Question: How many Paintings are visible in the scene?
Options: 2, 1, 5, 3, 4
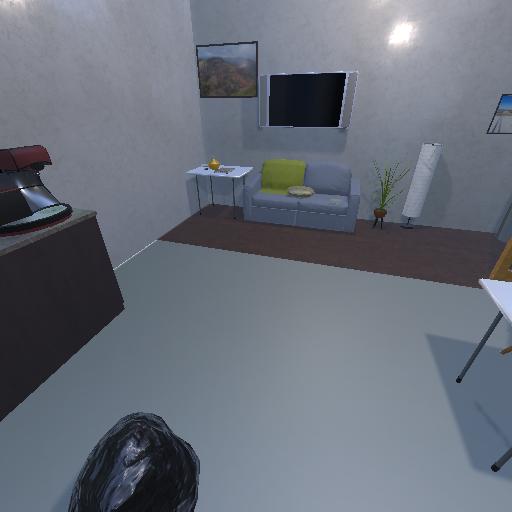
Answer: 2